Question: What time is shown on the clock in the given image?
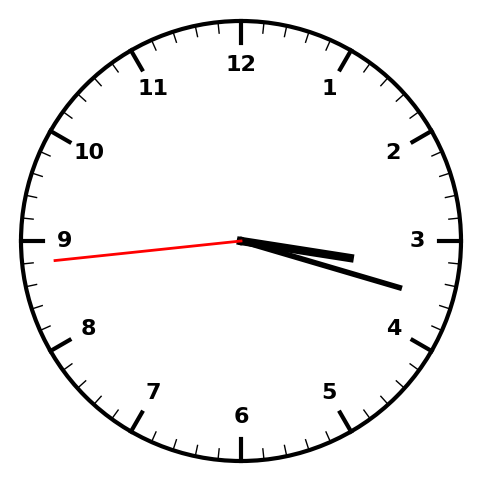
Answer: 03:17:44